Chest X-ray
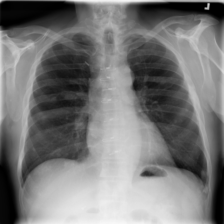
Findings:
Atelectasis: negative
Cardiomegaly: negative
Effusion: negative
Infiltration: negative
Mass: negative
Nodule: negative
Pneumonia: negative
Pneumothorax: negative
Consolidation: negative
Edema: negative
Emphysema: negative
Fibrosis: negative
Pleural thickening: negative
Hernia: negative